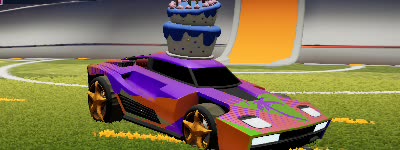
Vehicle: breakout